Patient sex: M
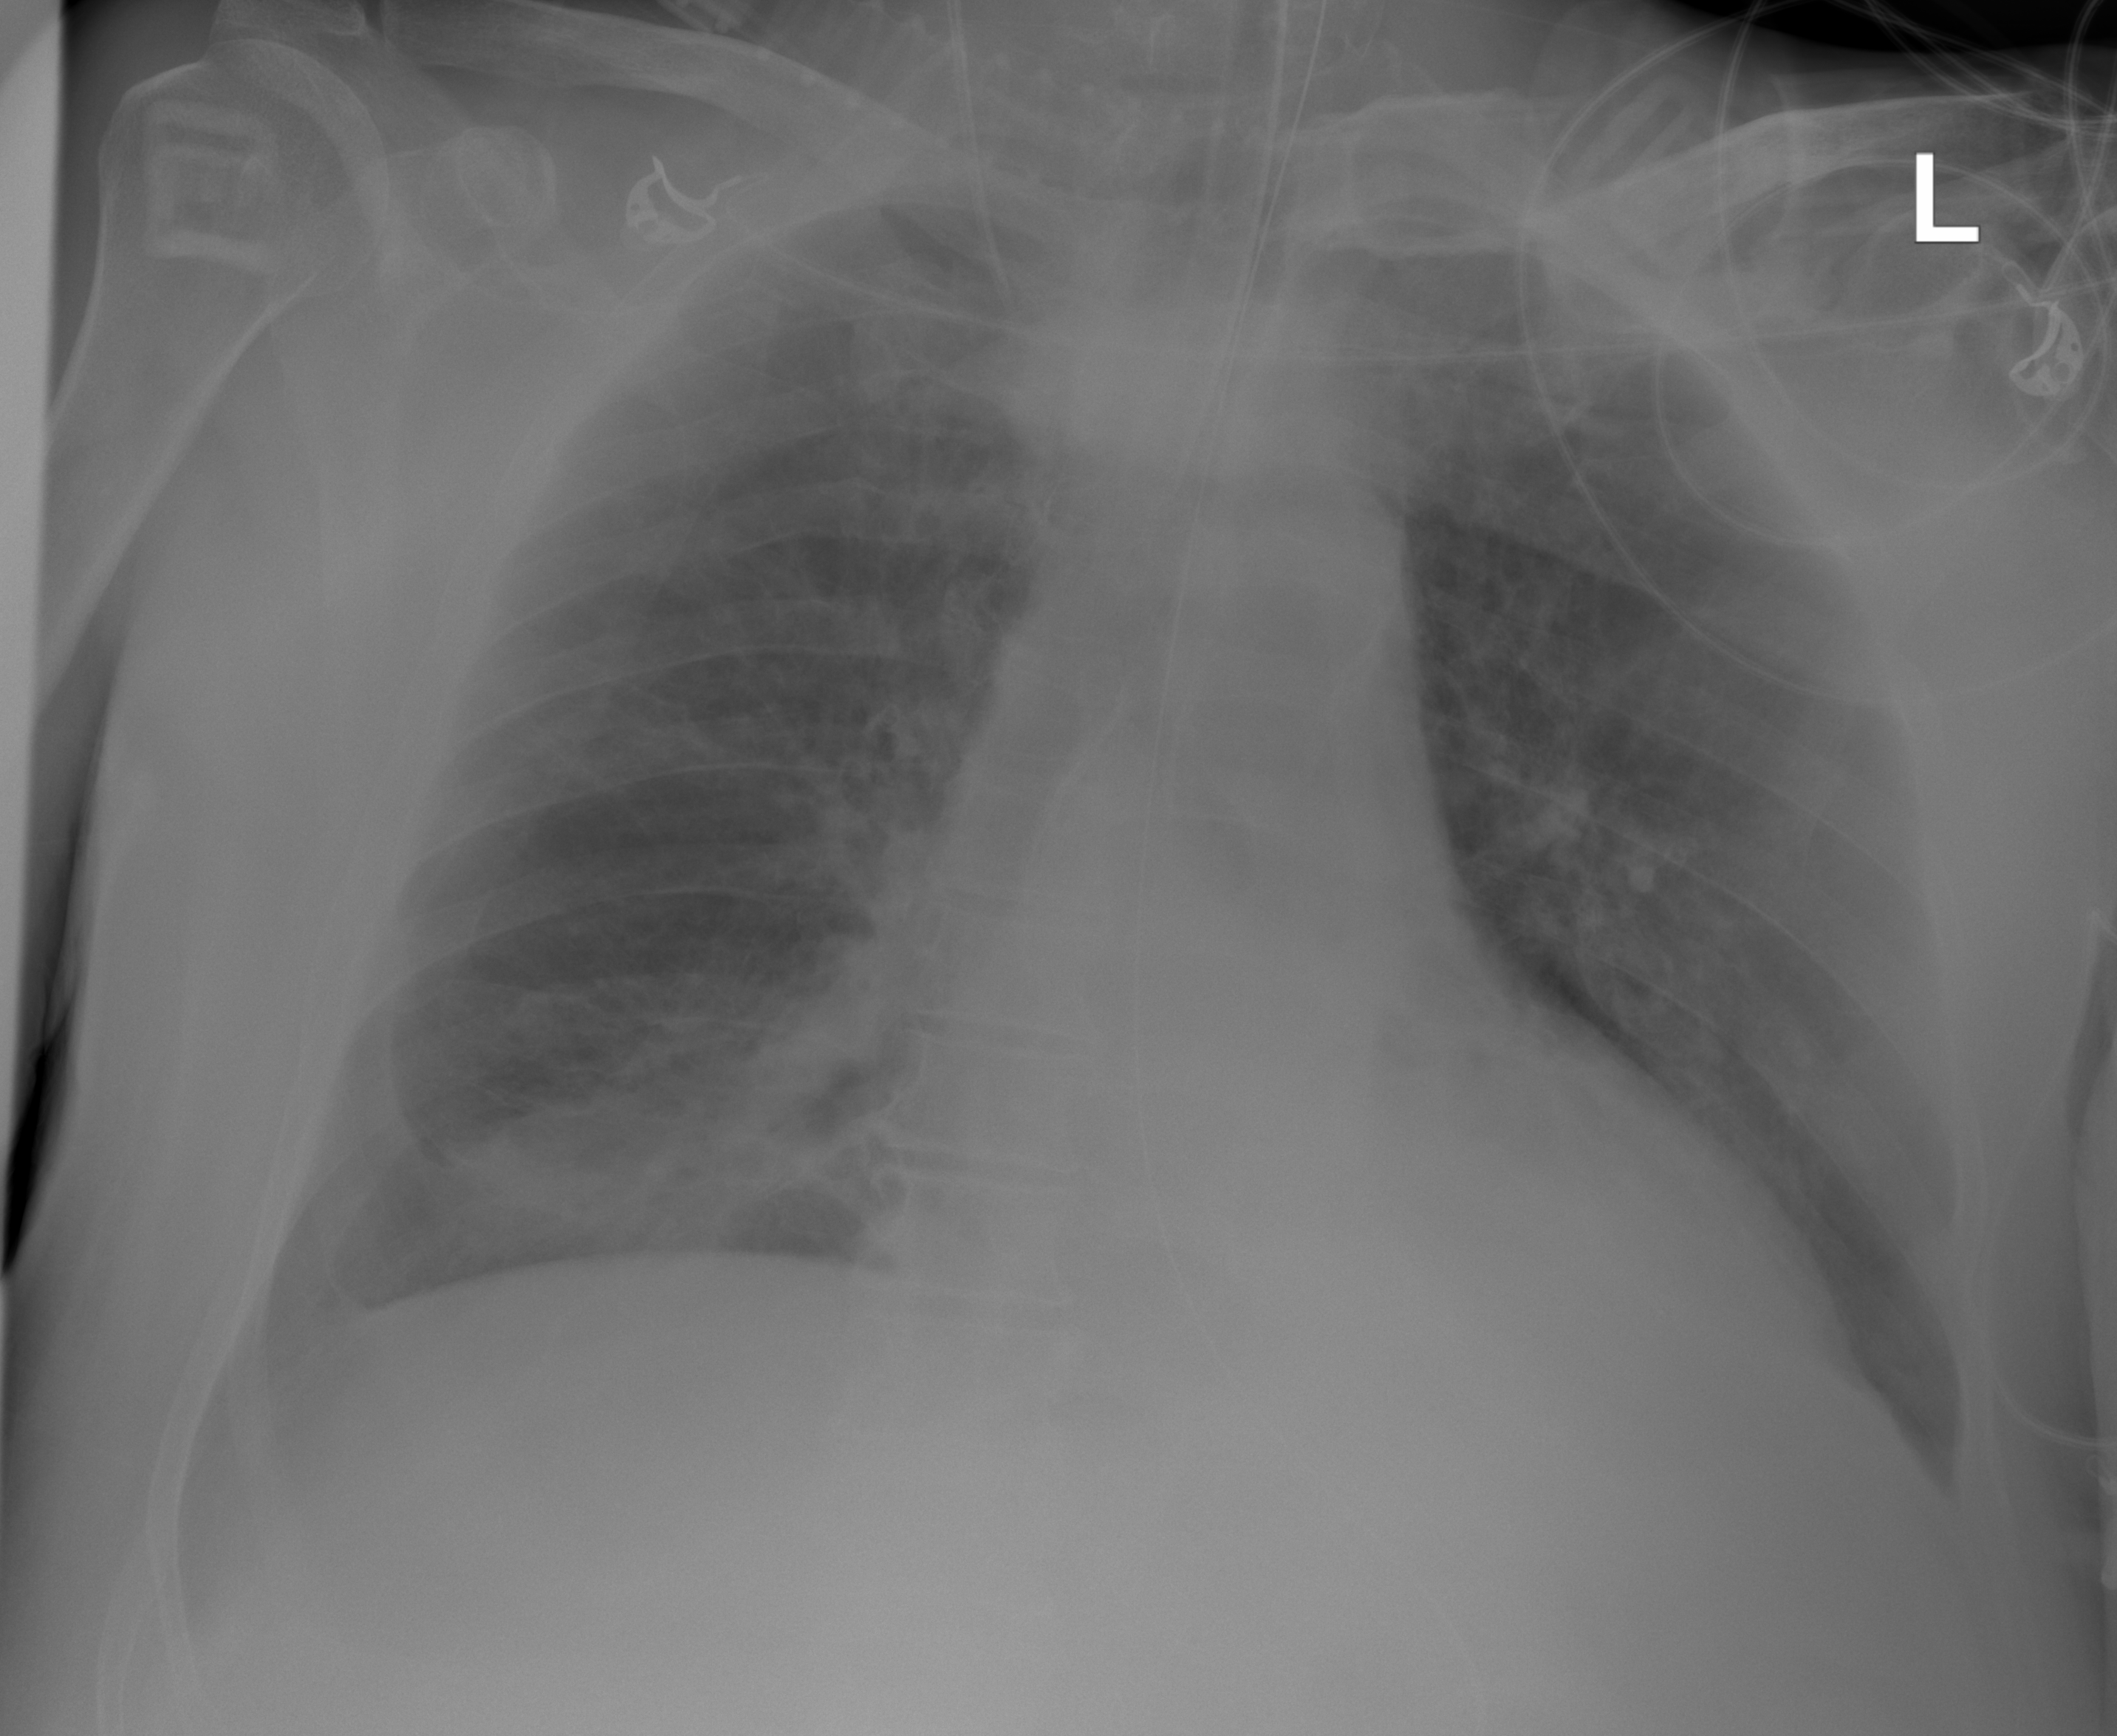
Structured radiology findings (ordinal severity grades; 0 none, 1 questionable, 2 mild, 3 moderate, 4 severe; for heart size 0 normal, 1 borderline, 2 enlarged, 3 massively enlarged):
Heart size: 2
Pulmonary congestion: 1
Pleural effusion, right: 2
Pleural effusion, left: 2
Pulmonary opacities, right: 2
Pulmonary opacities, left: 0
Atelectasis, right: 2
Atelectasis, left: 2